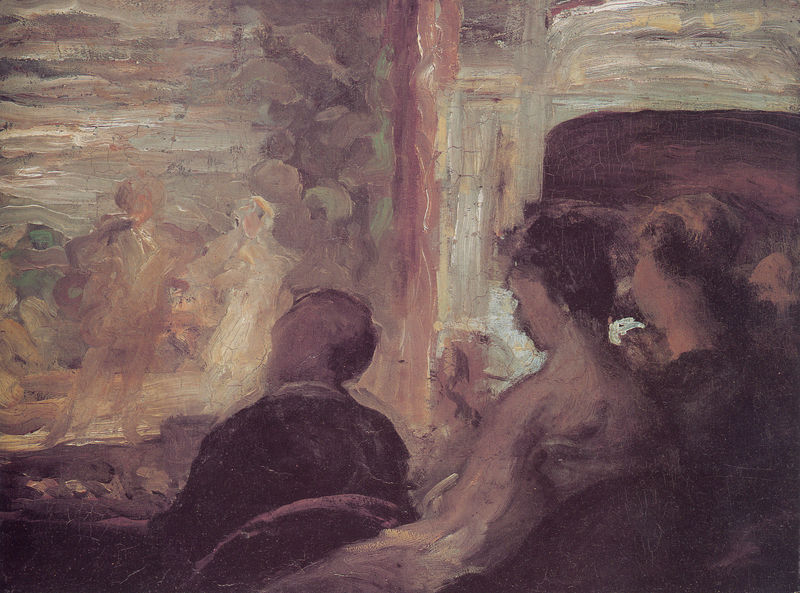
Titel: Eine Theaterloge
Künstler: Honoré Daumier
Standort: Hamburg
Institution: Kunsthalle
Schlagwörter: blau, dunkel, gemälde, gruppe, mann, schatten, weiß, aquarell, frauen, grün, impressionismus, menschen, ocker, sitzen, abend, bar, braun, damen, degas, elegant, frankreich, frau, frisur, frisuren, grau, hell, kleid, männer, paris, pastell, profil, raum, rücken, schwarz, skizze, stuhl, stühle, szene, zeichnung, rot, beige, gesellschaft, leute, malerei, tanz, anzug, ober, wand, architektur, band, blass, geschichte, gesicht, kragen, mensch, hals, herr, innenraum, rückenlehne, schauen, vorhang, öl, pastos, dunkelheit, sessel, sitzend, drei, paar, aufführung, bühne, musik, oper, orchester, publikum, theater, kontrast, rosa, schulter, traurig, rückenansicht, umrisse, sitz, sitze, unterhaltung, beobachten, parkett, studie, zuschauer, abstrakt, modern, risse, mauer, auftritt, bühnenbild, loge, operette, saal, vorführung, vorstellung, figuren, ölgemälde, lehnen, karikatur, duktus, verkleidung, dichter, dekor, pastellfarben, robe, abendkleid, schauspiel, unscharf, spiel, vier, tusche, humor, illustration, entwurf, kunst, darstellung, abendvorstellung, darsteller, daumier, verschwommen, singen, sänger, kino, tonig, graben, undeutlich, fasziniert, zuschauen, schauspieler, direkt, eleganz, sitzreihen, patina, lauschen, farbflächenmalerei, abendrobe, darbietung, spontan, kelider, puplikum, kleif, duett, pinselduktud, proscenium, stimmungslos, zuseher, dämmer, u, publikun, singen#, zuschauerreihe, grabn